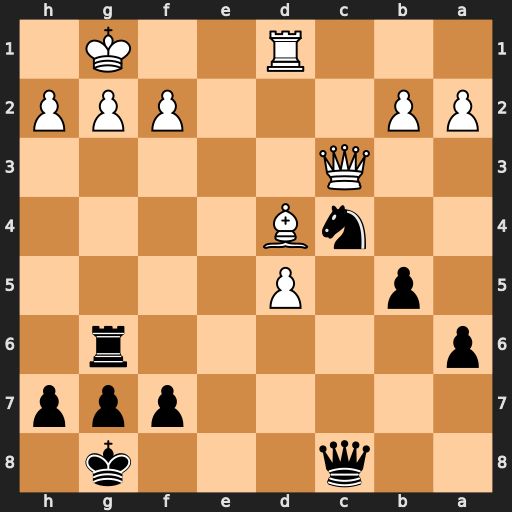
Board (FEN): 2q3k1/5ppp/p5r1/1p1P4/2nB4/2Q5/PP3PPP/3R2K1
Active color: b
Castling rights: -
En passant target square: -
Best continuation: Qg4 g3 Qxd1+